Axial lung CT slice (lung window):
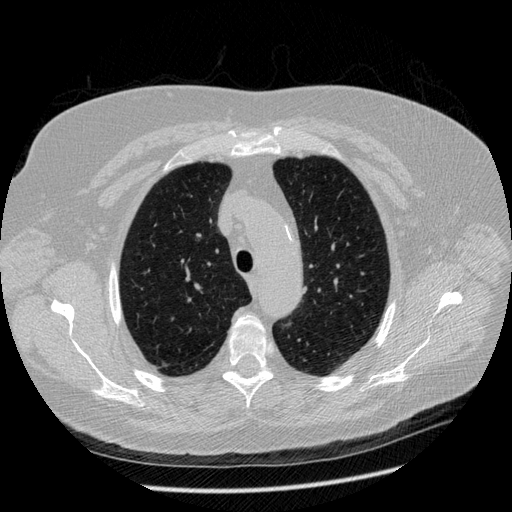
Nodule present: yes
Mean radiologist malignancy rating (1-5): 4